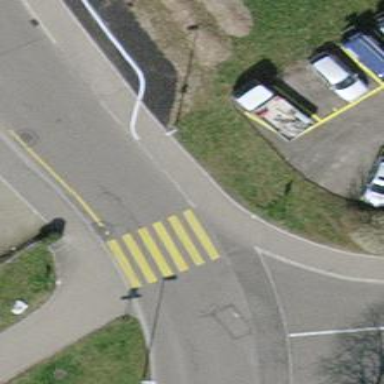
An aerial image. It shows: Uncontrolled crossing on the road.